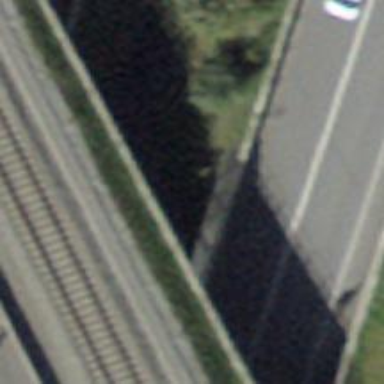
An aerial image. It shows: There is tunnel.